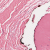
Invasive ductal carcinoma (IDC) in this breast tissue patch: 0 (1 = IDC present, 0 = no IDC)